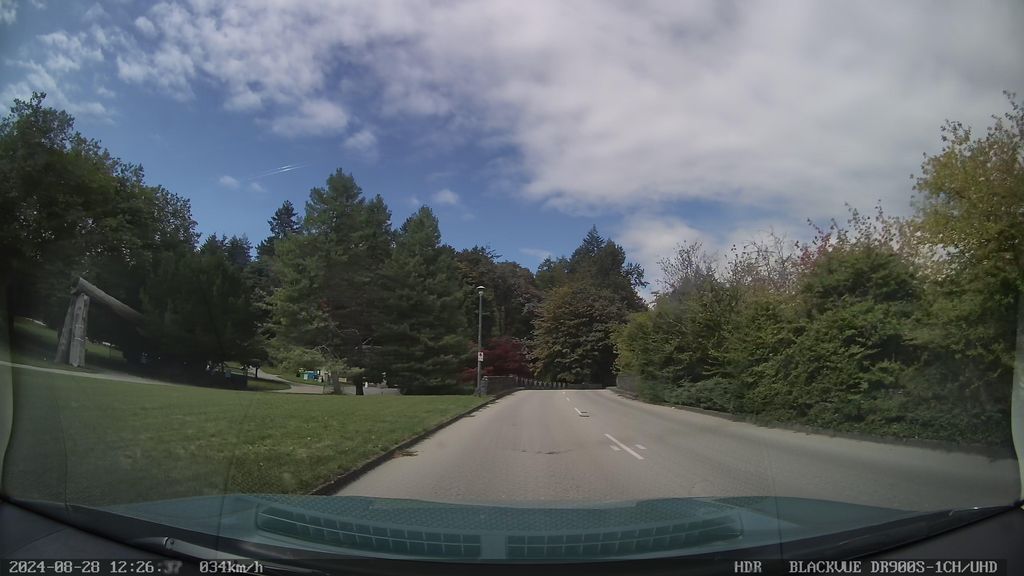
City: vancouver